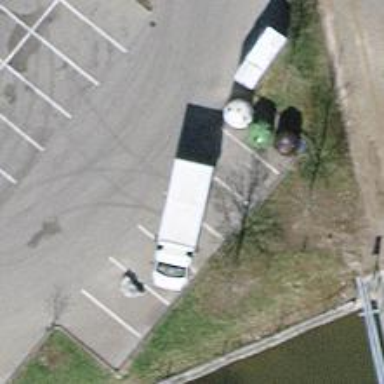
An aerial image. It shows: Recycling container in the area designated for recycling.